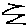
Label: zigzag